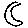
Label: moon